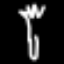
Label: fork